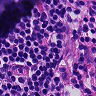
Metastatic tissue present: no